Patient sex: F
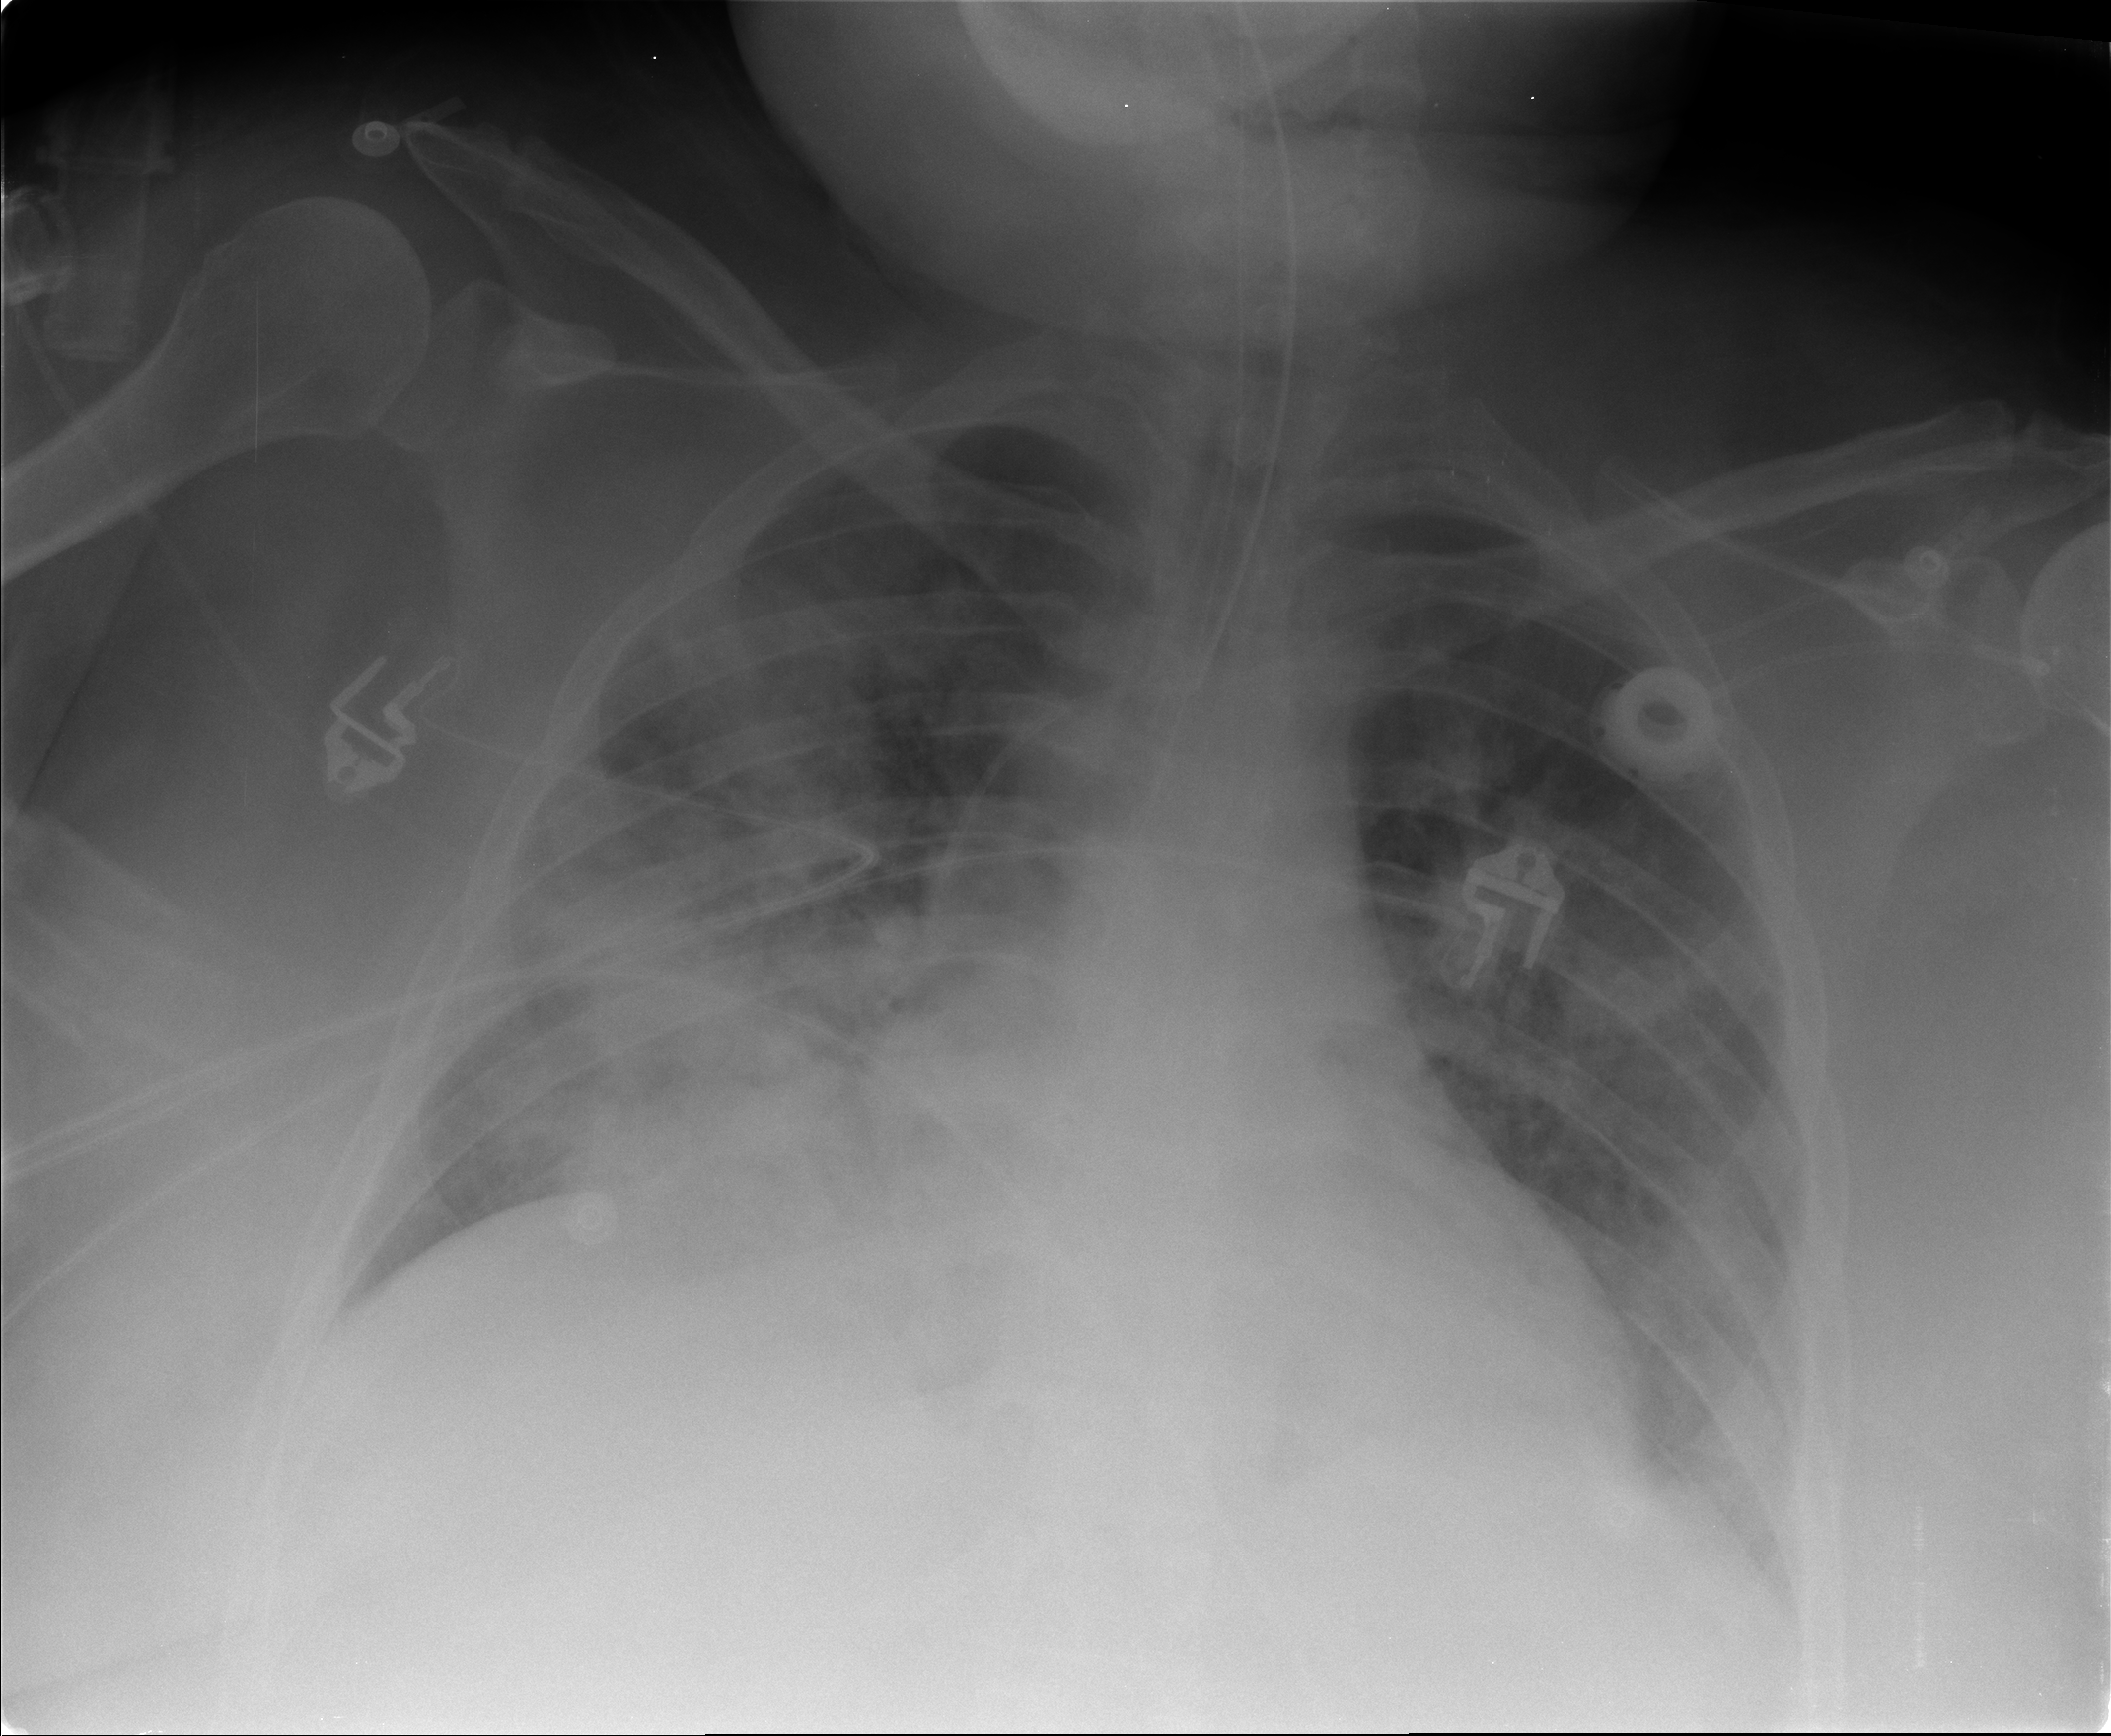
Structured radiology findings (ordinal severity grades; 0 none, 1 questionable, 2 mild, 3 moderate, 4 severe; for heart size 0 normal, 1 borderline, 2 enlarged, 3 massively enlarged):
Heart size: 2
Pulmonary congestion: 2
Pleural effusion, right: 0
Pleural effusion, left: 2
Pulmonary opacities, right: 3
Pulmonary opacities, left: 1
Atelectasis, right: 2
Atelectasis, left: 1